Question: I have this 'HTML' structure:
'''
<div class="box_holder">
<div class="box"></div>
<div class="box"></div>
<div class="box"></div>
<div class="box" style="height: 220px;background-color: black;"></div>
<div class="box"></div>
<div class="box"></div>
<div class="box"></div>
<div class="box"></div>
<div class="clear"></div>
</div>
'''
And this is my 'CSS' (basically):
'''
.box_holder {
width: 440px;
}
.clear { clear:both;}
.box {
width:200px;
height: 200px;
margin: 10px;
float: left;
background: red;
}
'''
Link to JSFiddle with the code above: <URL>
I'm trying to remove the space I've marked with a green arrow:

This space is showing when my 'div.box'-es are with different heights. I think I have to separate the boxes in two different 'div's (one with 'float: left;', the other with 'float: right') but can this way be avoided, since the data that is coming from the backend generates this html content as the layout in the fiddle?
: The content of the boxes is text with different length. And if I use equal height the data will not display in a nice way, because some of the 'div's may have one sentence others may have 4 or something like that.
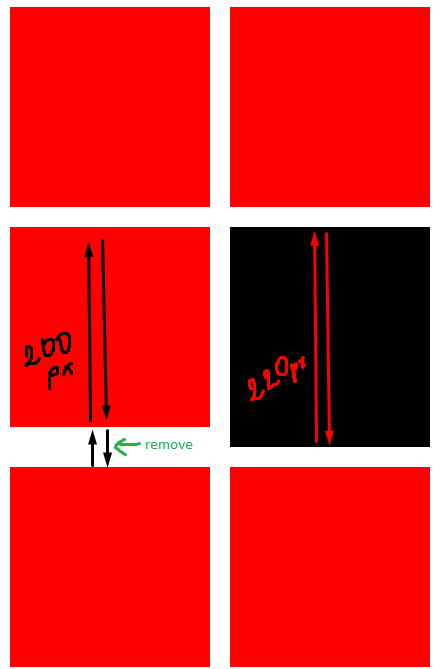
Answer: You'd either need to use JavaScript, or a JavaScript plugin like masonry, to calculate the div heights and adjust them to fix the gap, or just change the CSS slightly. Instead of floating all the divs left, alternate them:
'''
<div class="box_holder">
<div class="box l"></div>
<div class="box r"></div>
<div class="box l"></div>
<div class="box r" style="height: 220px"></div>
<div class="box l"></div>
<div class="box r"></div>
<div class="box l"></div>
<div class="box r"></div>
<div class="clear"></div>
</div>
.l {
float: left;
}
.r {
float: right;
}
'''
<URL>